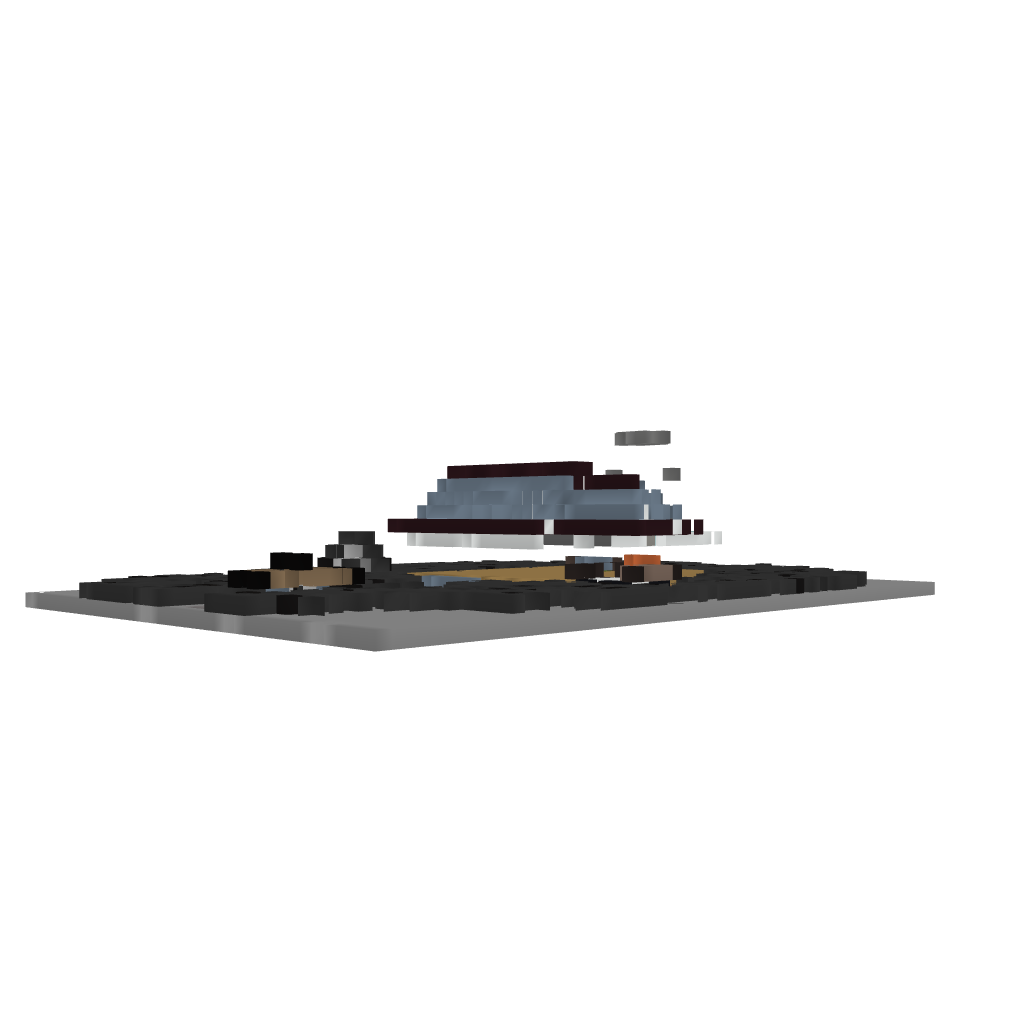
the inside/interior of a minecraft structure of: Small Mansion